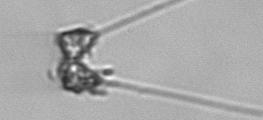
Label: Asterionellopsis_glacialis